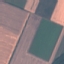
Label: AnnualCrop